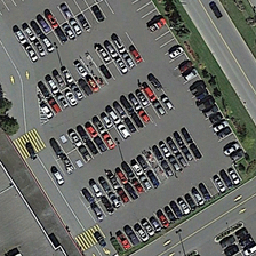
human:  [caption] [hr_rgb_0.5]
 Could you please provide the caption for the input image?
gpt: There are many cars on the road.

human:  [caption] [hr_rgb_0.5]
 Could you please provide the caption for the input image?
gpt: There are many cars on the road.

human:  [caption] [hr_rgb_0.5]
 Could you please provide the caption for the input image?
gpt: There are many cars on the street.

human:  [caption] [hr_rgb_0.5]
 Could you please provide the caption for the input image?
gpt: There are many cars on the road.

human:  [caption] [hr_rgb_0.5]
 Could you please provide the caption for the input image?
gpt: There are many cars on the road.